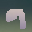
Label: 9